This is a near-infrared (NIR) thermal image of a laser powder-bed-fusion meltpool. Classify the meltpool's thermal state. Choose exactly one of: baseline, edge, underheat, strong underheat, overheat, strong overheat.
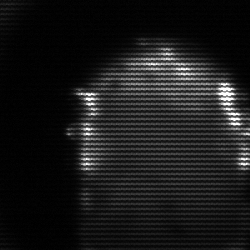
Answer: baseline